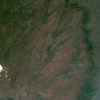
Label: land